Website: macys
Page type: customer-info-address
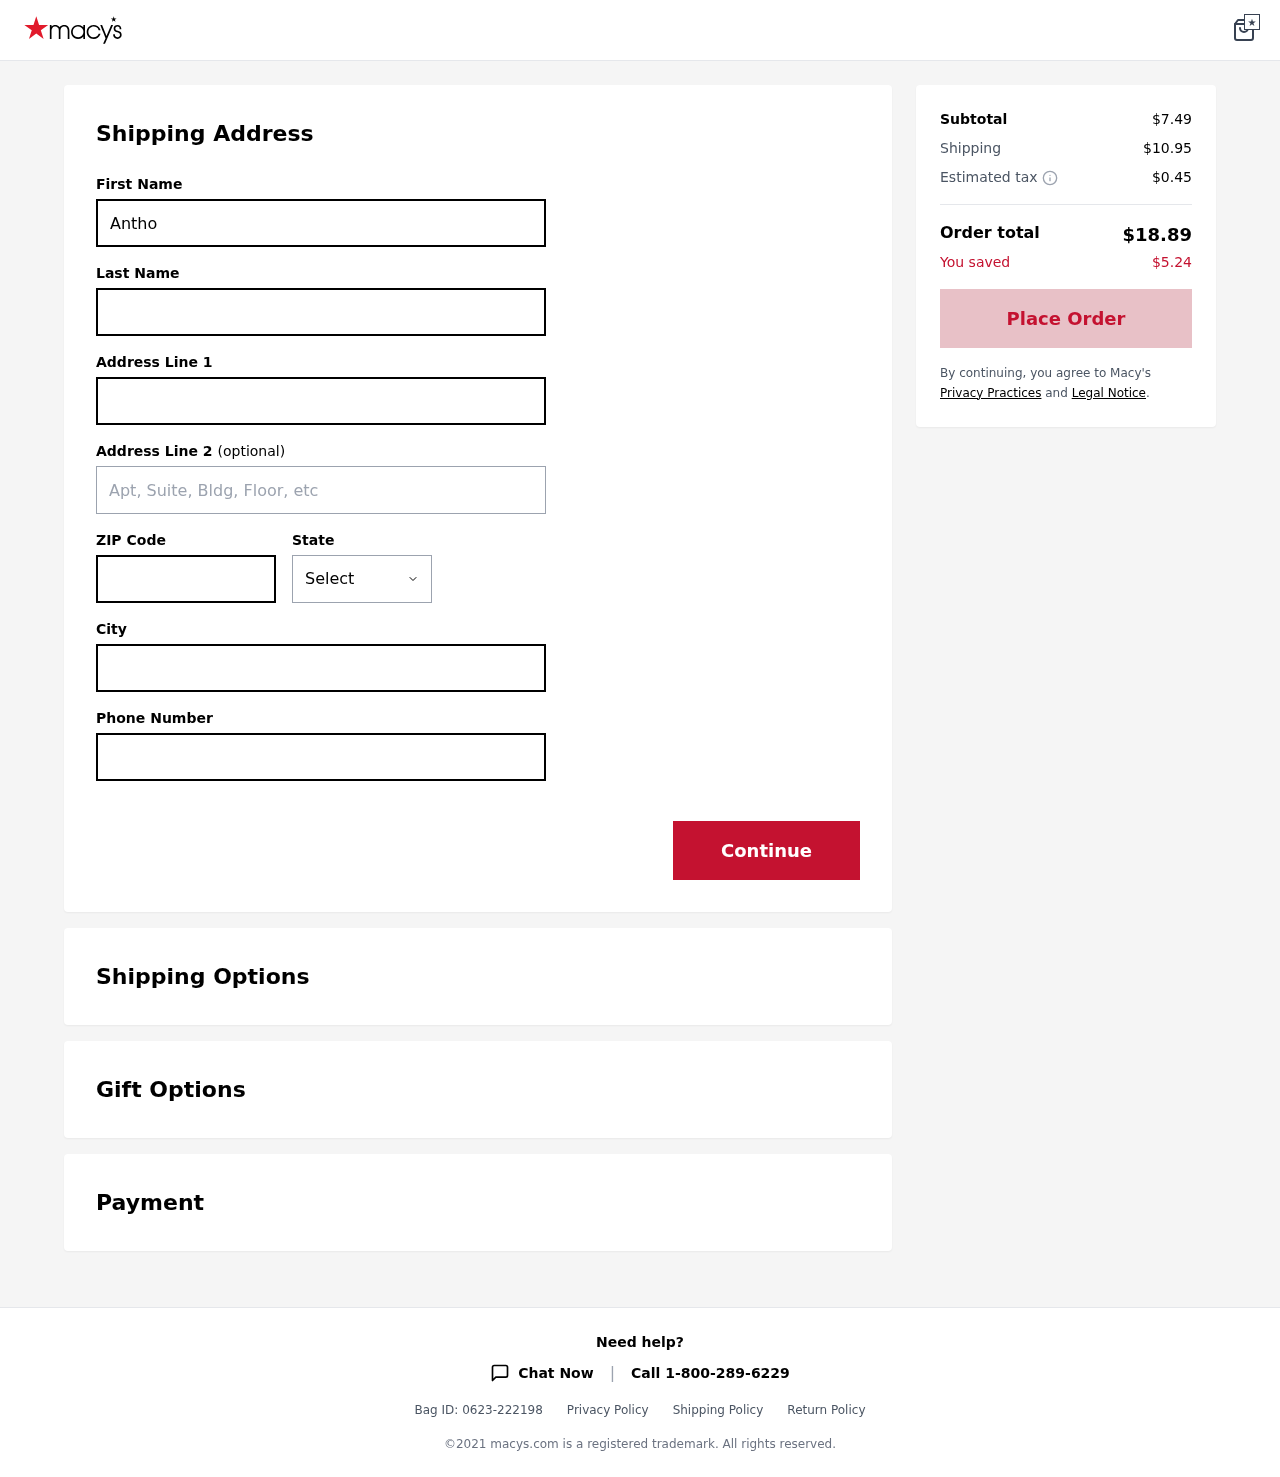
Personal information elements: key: PII_CITY
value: North Michaelmouth
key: PII_FIRSTNAME
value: Anthony
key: PII_LASTNAME
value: Reyes
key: PII_PHONE
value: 8513171321
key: PII_POSTCODE
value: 91063
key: PII_STATE
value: Arizona
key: PII_STREET
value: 36399 Maria Oval Suite 679
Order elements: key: ORDER_SUBTOTAL
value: $7.49
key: ORDER_SHIPPING_COST
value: $10.95
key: ORDER_TAX
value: $0.45
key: ORDER_TOTAL
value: $18.89
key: ORDER_SAVINGS
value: $5.24